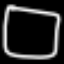
Label: square